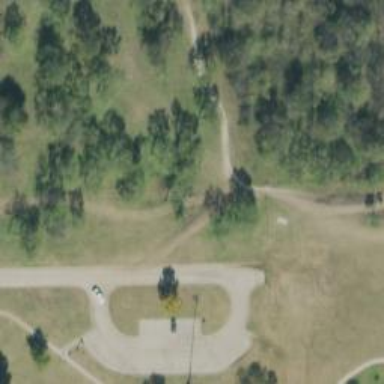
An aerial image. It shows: Disc golf hole.